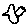
Label: bird